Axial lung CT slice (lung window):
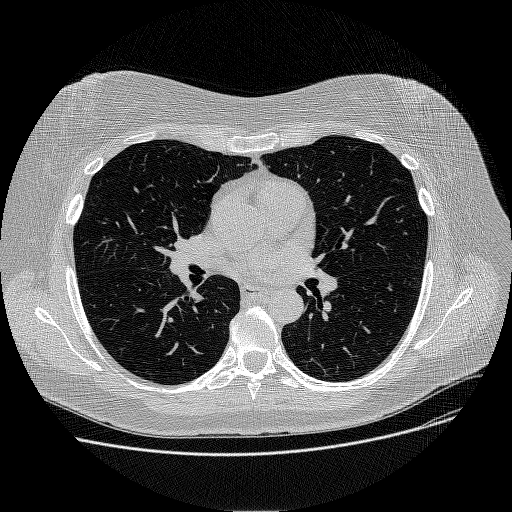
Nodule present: no